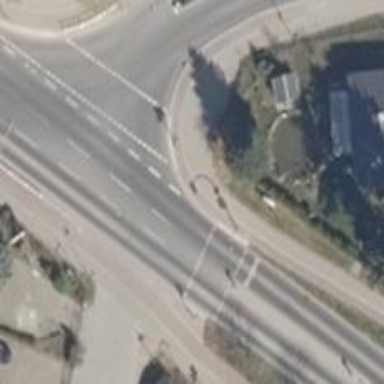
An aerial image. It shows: Secondary road with separate sidewalks on both sides. The road has asphalt surface.